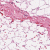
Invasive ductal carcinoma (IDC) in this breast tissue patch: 0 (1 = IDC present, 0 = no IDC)